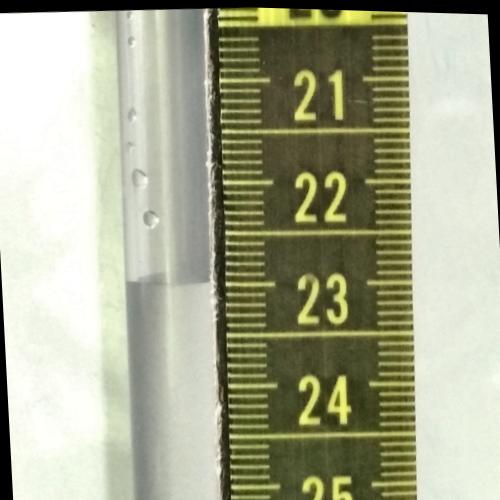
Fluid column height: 23.0 cm